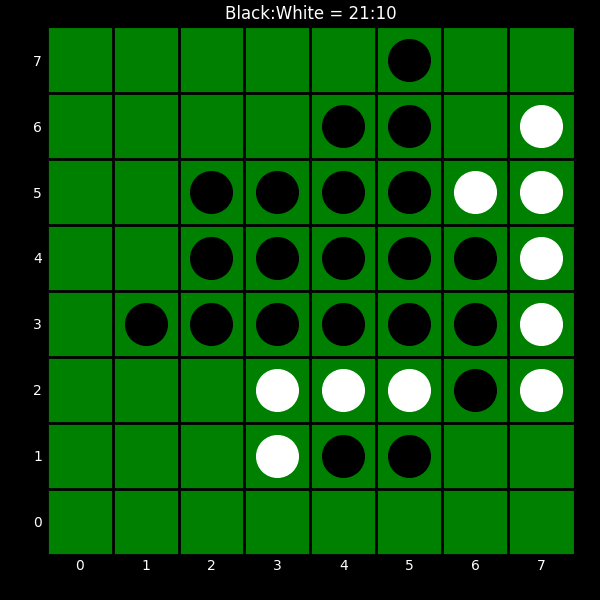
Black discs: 21
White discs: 10